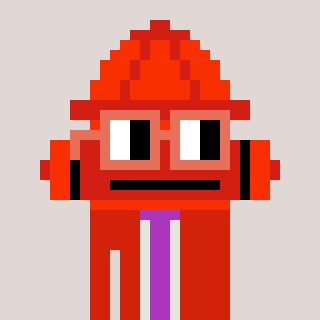
a pixel art character with square orange glasses, a fire hydrant-shaped head and a red-colored body on a warm background